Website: apple
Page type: payment
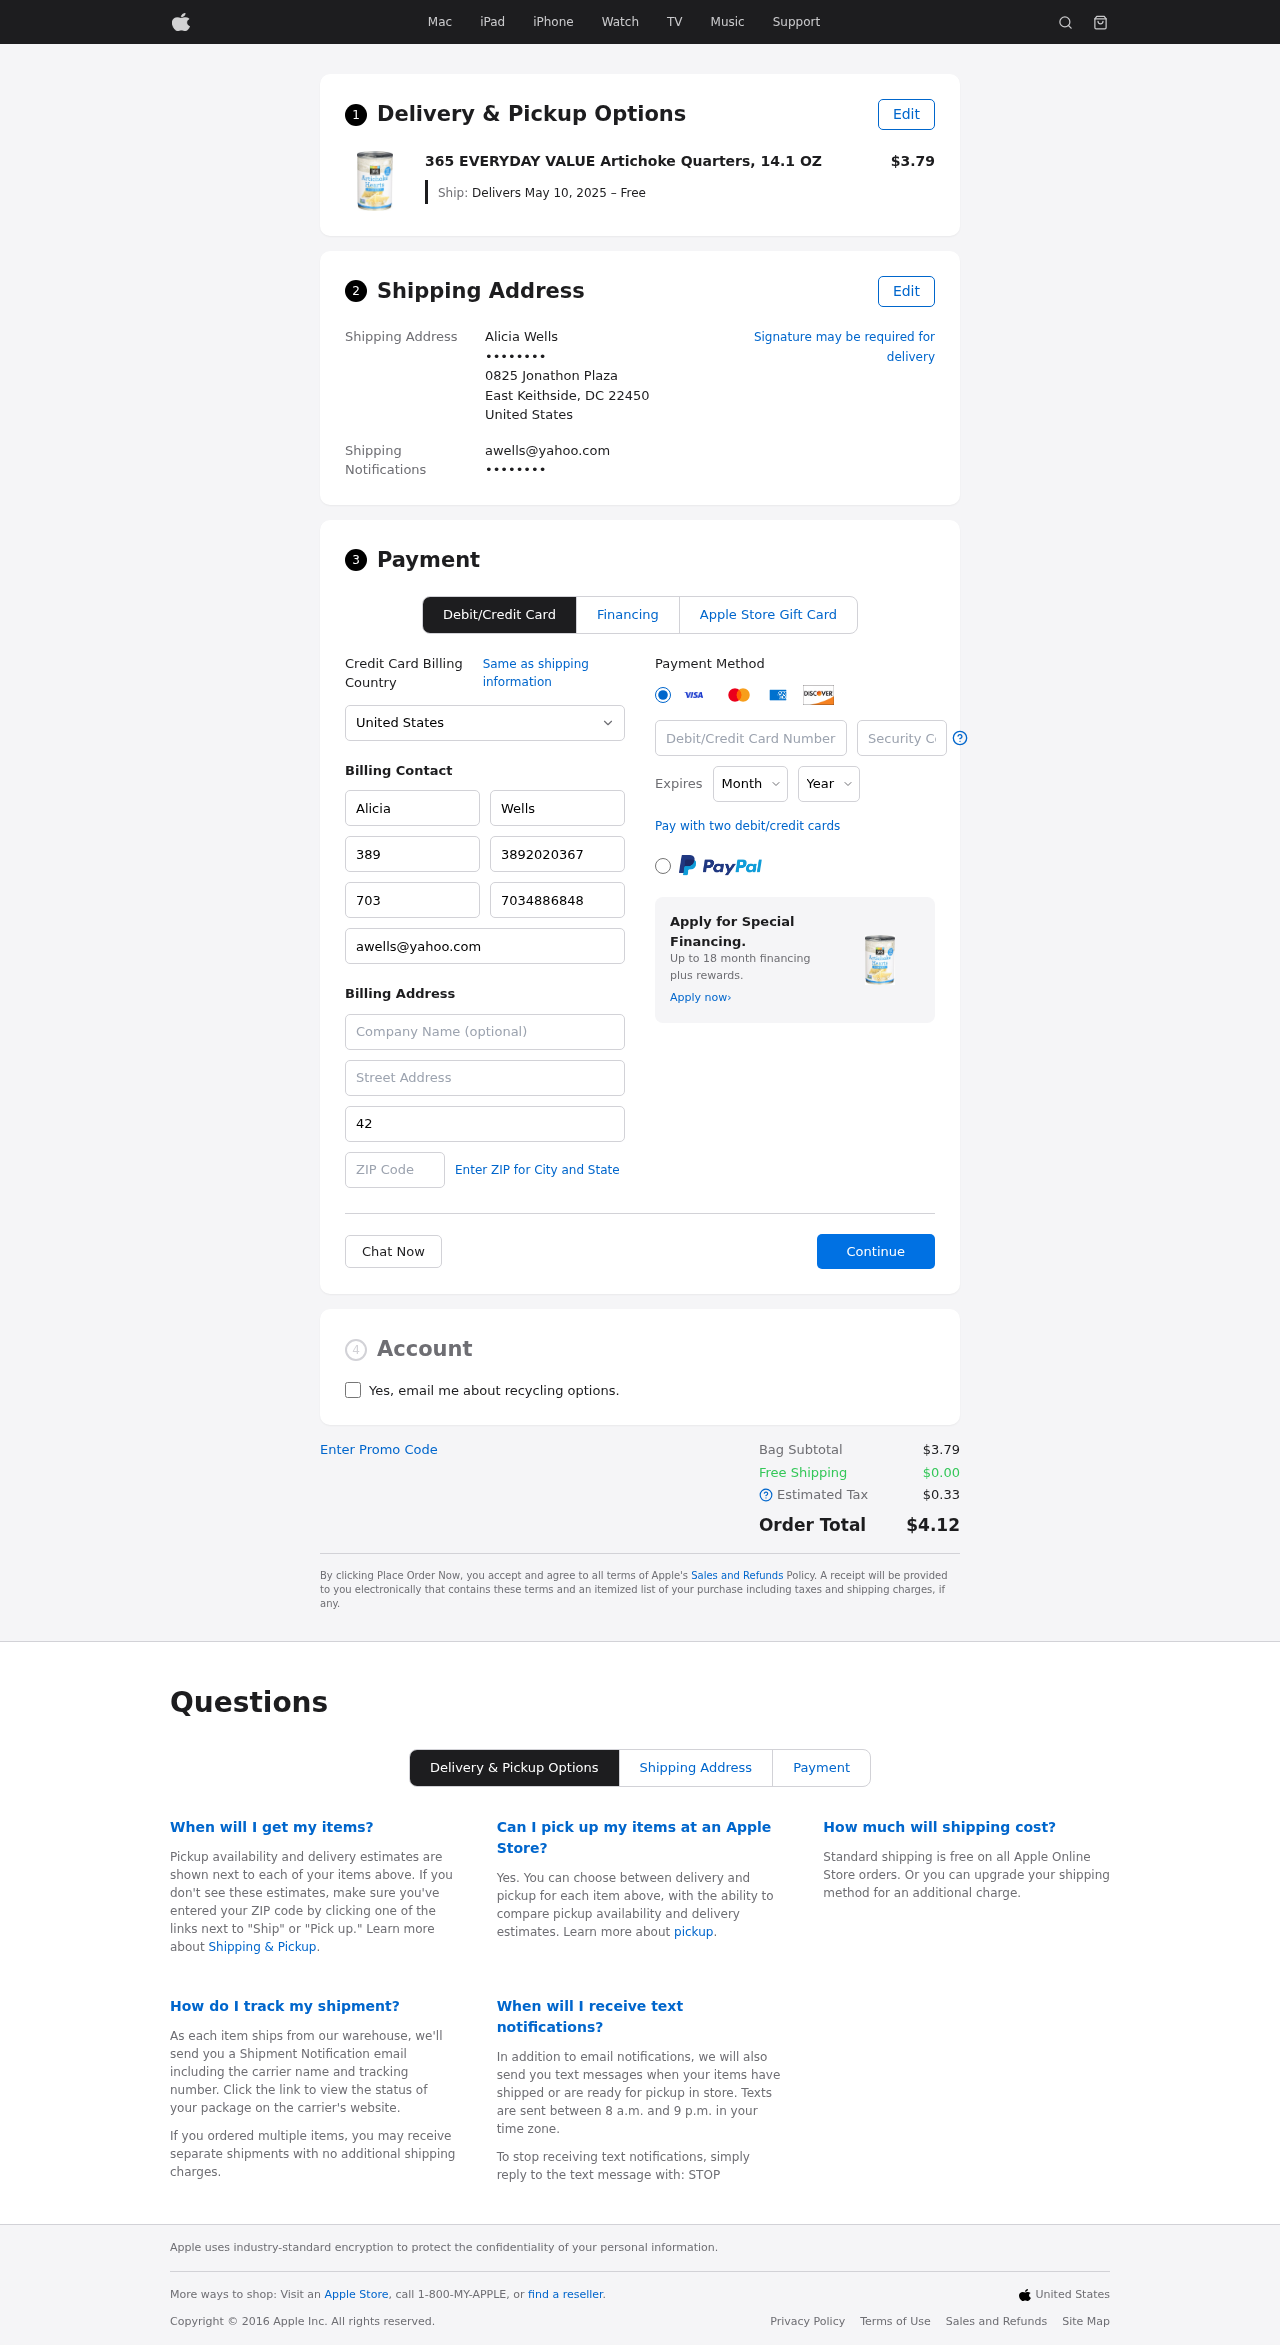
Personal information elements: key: PII_CARD_CVV
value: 6591
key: PII_CARD_EXPIRY_MONTH
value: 06
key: PII_CARD_EXPIRY_YEAR
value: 28
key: PII_CARD_NUMBER
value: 3472 8661 9526 061
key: PII_CITY_STATE_ZIP
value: East Keithside, DC 22450
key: PII_COUNTRY
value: United States
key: PII_EMAIL
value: awells@yahoo.com
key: PII_EMAIL2
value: awells@yahoo.com
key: PII_FIRSTNAME
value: Alicia
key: PII_FULLNAME
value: Alicia Wells
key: PII_LASTNAME
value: Wells
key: PII_PHONE3
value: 3892020367
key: PII_PHONE_ALT
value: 7034886848
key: PII_PHONE_ALT_AREA
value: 703
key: PII_PHONE_AREA
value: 389
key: PII_SECURITY_CODE
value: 42657
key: PII_STREET
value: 0825 Jonathon Plaza
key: PII_PHONE
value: ••••••••
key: PII_PHONE2
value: ••••••••
Product elements: key: PRODUCT1_NAME
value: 365 EVERYDAY VALUE Artichoke Quarters, 14.1 OZ
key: PRODUCT1_PRICE
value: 3.79
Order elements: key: ORDER_DELIVERY_DATE
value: Delivers May 10, 2025 – Free
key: ORDER_SUBTOTAL
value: $3.79
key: ORDER_SHIPPING_COST
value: $0.00
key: ORDER_TAX
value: $0.33
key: ORDER_TOTAL
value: $4.12